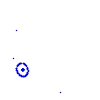
Particle: kaon